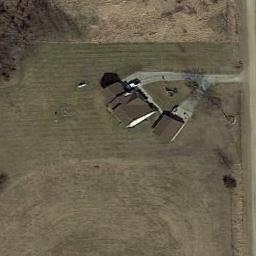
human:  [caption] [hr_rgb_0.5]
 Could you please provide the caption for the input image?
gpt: There are several cars next to the sparse residential .

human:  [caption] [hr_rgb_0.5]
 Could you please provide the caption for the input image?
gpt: There are several houses of different sizes in sparse residential areas surrounded by open spaces .

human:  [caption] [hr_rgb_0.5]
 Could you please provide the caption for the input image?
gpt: There are several houses on the grass, And behind them are lush woods .

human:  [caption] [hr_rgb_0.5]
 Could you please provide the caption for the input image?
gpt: The sparse residential is on the bare land next to some trees and a road .

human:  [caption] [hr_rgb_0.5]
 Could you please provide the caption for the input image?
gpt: A sparse residential area with two brown buildings .